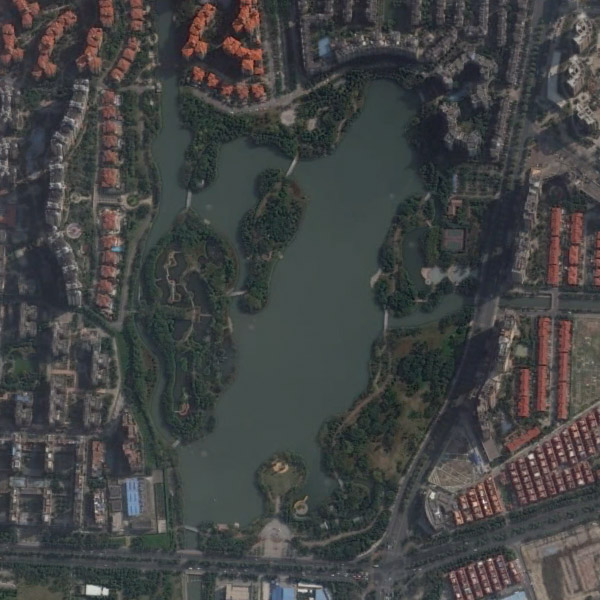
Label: Park